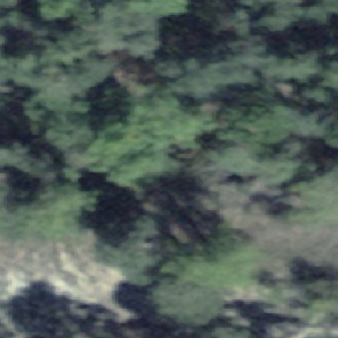
Label: other